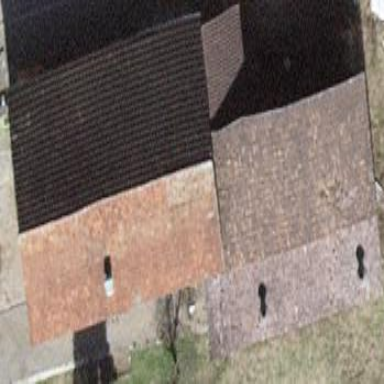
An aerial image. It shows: Barn.